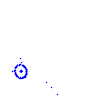
Particle: proton